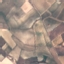
Label: PermanentCrop